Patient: sex M, age 34
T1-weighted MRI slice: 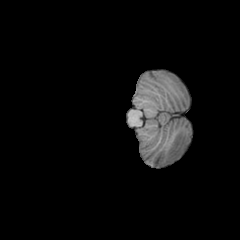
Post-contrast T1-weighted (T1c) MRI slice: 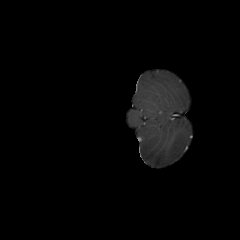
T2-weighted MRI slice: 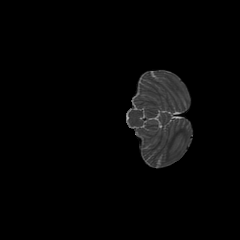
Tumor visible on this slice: no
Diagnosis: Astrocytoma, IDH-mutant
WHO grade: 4